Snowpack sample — Buffalo Mountain, Silverthorne, Colorado, USA (1/25/25, 10:11 AM MST)
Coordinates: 39.6222, -106.1139
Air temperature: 22 °F
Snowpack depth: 110 cm
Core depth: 30 cm
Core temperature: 42.8 °F
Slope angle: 12°, slope face: 102°
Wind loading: high
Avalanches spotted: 0
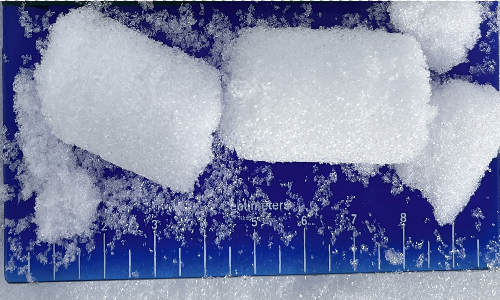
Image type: core
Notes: No avalanches nearby, collected on the outskirts of a fire break 15 meters from the treeline, on way to Buffalo and Red Mountain